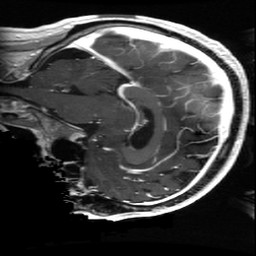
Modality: T1w
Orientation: sagittal
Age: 38
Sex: male
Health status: ill